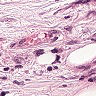
Metastatic tissue present: no